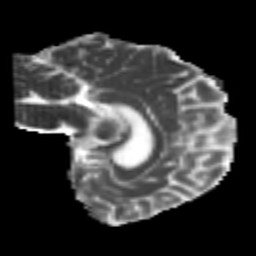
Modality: MD
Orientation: sagittal
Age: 25
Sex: male
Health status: healthy
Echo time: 0.074 s